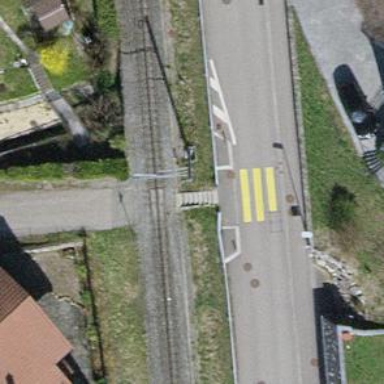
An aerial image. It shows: Railway crossing.